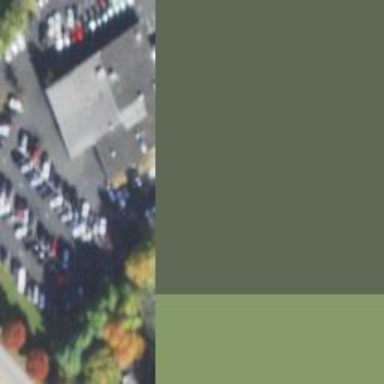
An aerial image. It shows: Car shop building.